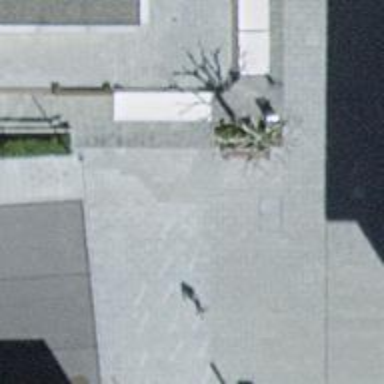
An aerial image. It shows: Pedestrian path with asphalt surface.